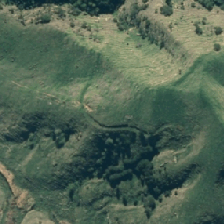
Land cover: grose_broom